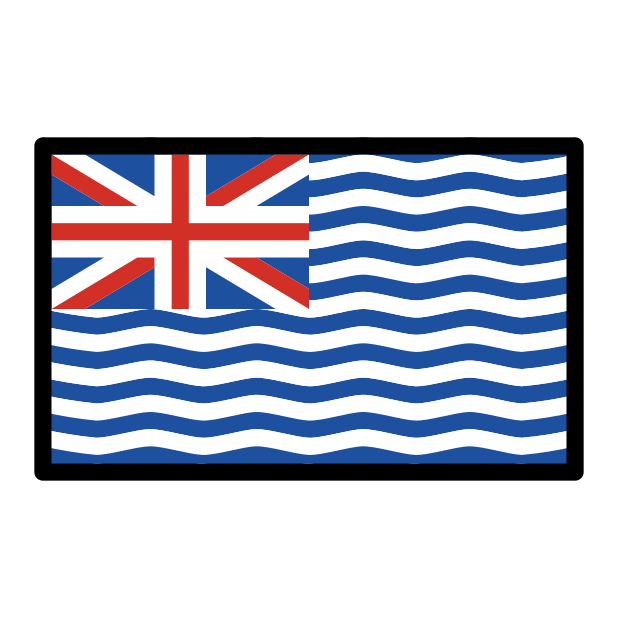
flag: British Indian Ocean Territory